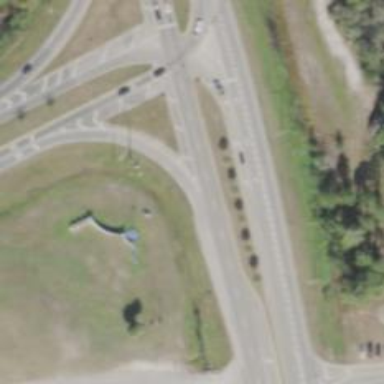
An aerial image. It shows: Asphalt trunk link road.